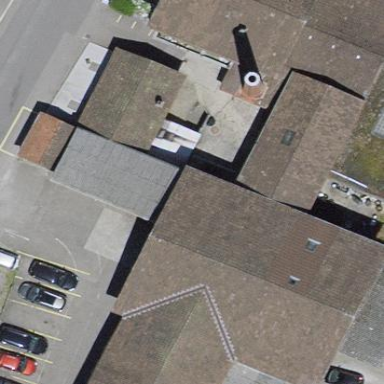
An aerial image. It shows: View of roof of building.